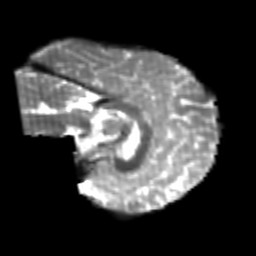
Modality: T2w
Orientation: sagittal
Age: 20
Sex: female
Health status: healthy
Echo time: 0.074 s